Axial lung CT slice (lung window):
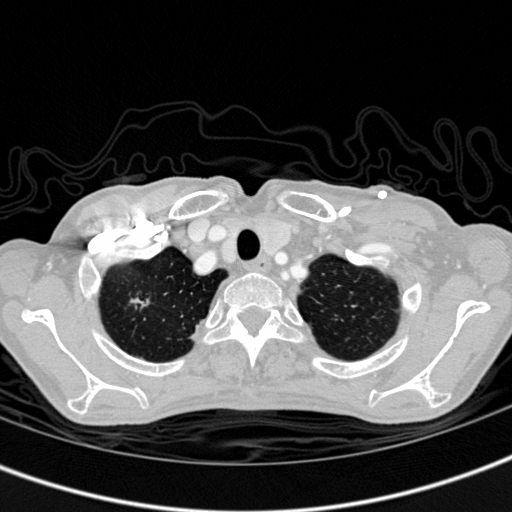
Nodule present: no